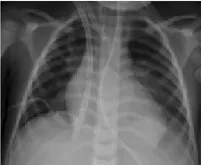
Prior to ECMO decannulation.
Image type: radiology (x_ray)